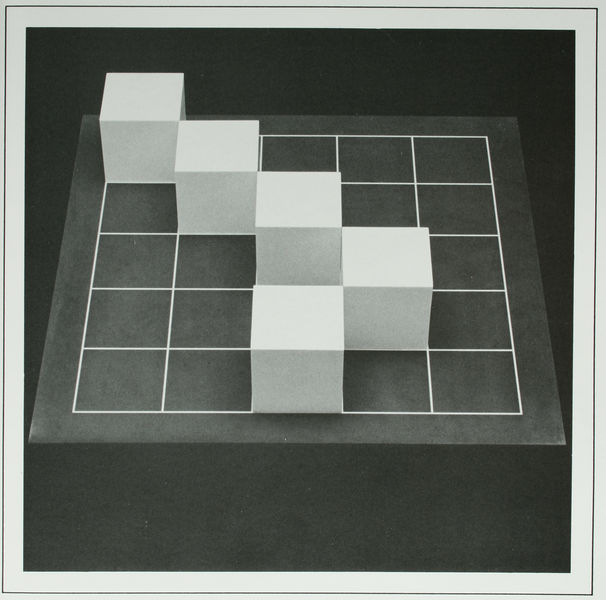
Titel: Five Cubes / Twenty-Five Squares (Corners Touching)
Künstler: Sol Lewitt
Standort: Hartford (Connecticut)
Institution: Wadsworth Atheneum
Schlagwörter: weiß, kubistisch, grau, schwarz, muster, schachbrett, rahmen, fünf, kontrast, perspektive, abstrakt, fläche, grafik, treppe, plastik, flucht, foto, fotografie, spiel, schatierung, reihe, würfel, reihen, quadrate, stapel, geometrie, vierecke, netz, kuben, aufbau, kubus, räumlich, spielfeld, optische täuschung, dimension, dreidimesional, wprfel